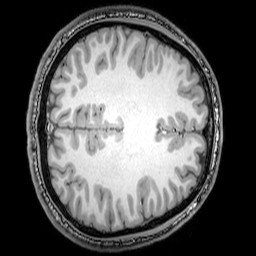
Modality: T1w
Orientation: axial
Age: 22
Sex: male
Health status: healthy
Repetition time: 0.081 s
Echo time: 0.037 s